Question: I have a file upload button with a weird styling issue that I can't seem to solve. the generated HTML is as follows:
'''
<div id="uniform-file_upload" class="uploader">
<input id="file_upload" type="file" multiple="multiple" name="file_upload" size="55" style="opacity: 0;">
<span class="filename" style="-moz-user-select: none;">No file selected</span>
<span class="action" style="-moz-user-select: none;">Choose File</span>
</div>
'''
And the output is as follows:

Can you see the little box around the words "Choose file"? Well, it is very ugly and distracting and I thought it should be easy to get rid of it but I can't do it.
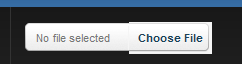
Answer: In a situation like this, a good debugging trick would be to use the Chrome web browser and try the option. Right-click the form button (in your web page) and choose "Inspect Element" (FireFox has something similar, but I prefer the Chrome one)
The Styles information for the button appears on the side panel and you can tweak the styles to get the required effect.
NB: Verify you have selected the correct html tag in the Elements tab section after clicking Inspect Element. Also, element.style {...} is an option in the side panel and it allows you to edit the inline css for the selected html element.